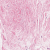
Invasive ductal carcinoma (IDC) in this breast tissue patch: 0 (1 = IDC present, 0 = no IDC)